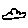
Label: cloud